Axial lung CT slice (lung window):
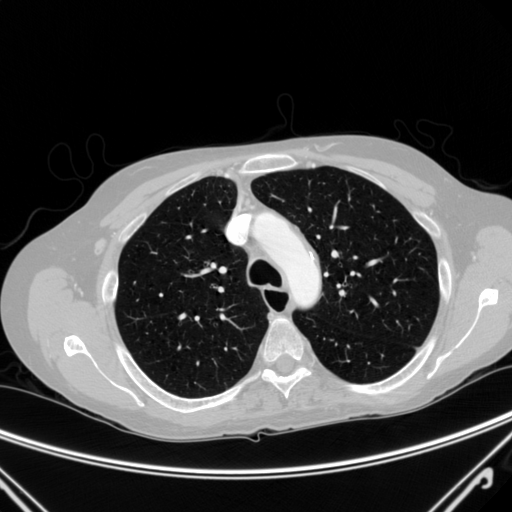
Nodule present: no